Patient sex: F
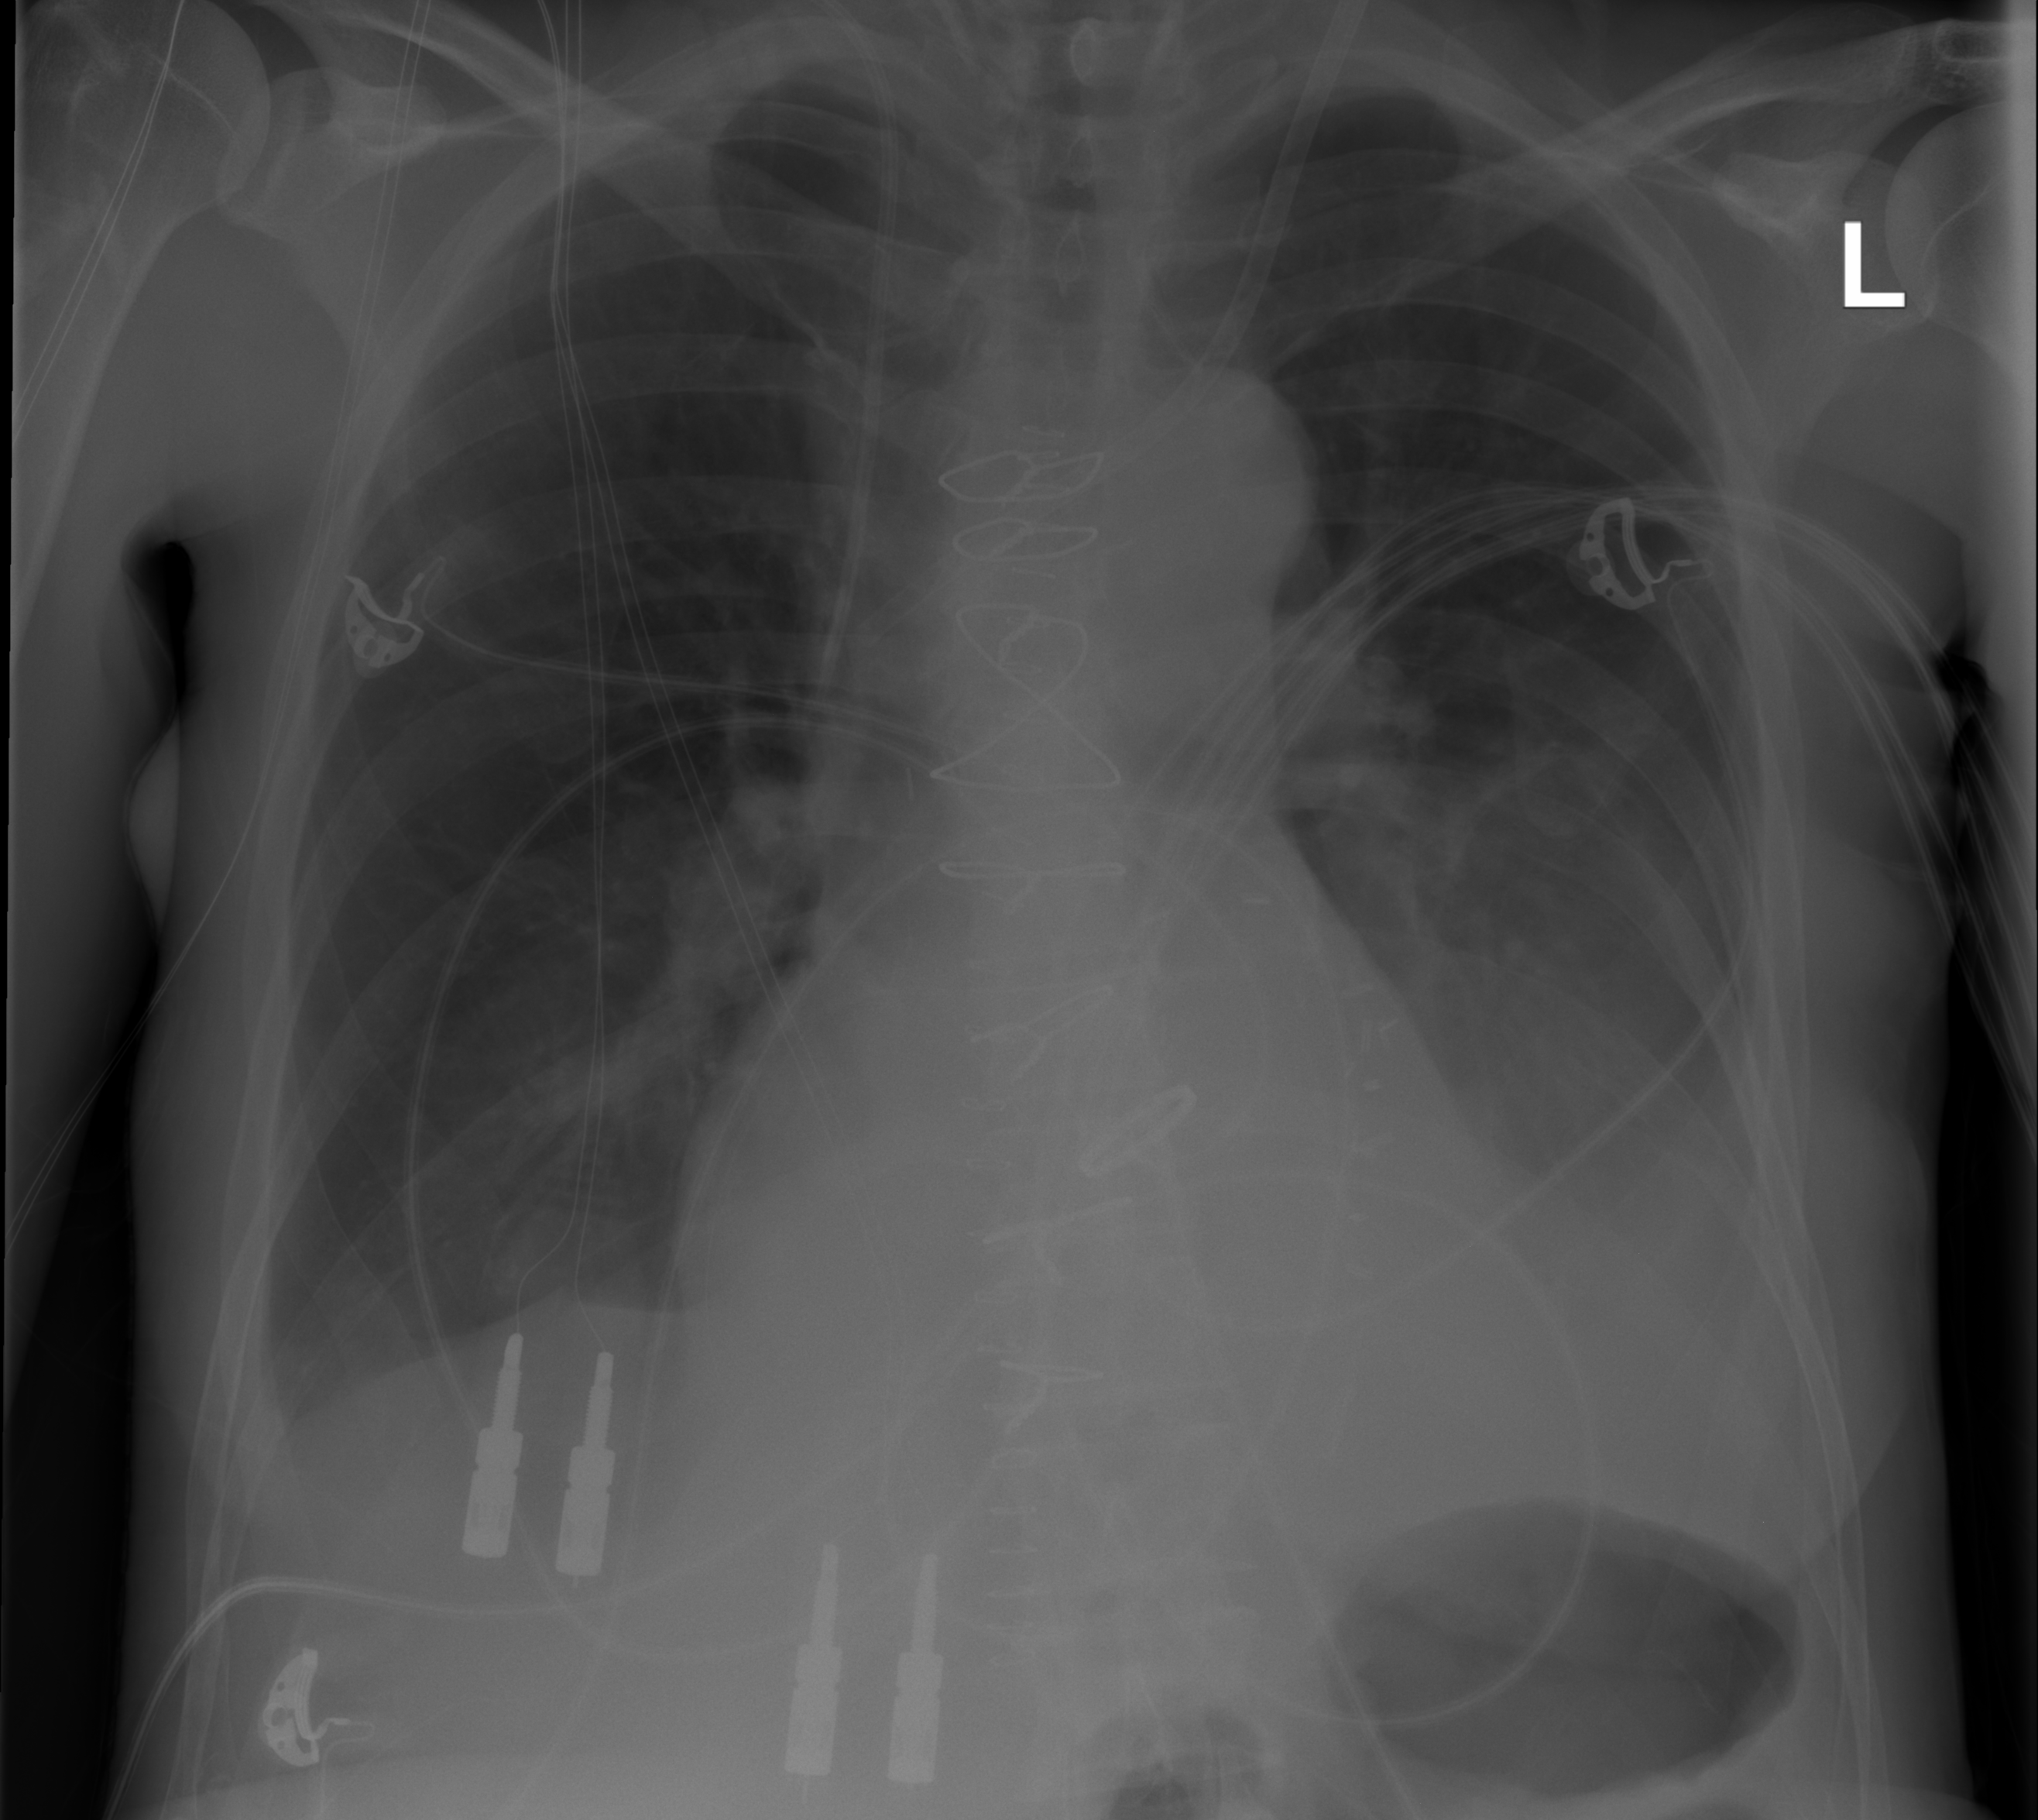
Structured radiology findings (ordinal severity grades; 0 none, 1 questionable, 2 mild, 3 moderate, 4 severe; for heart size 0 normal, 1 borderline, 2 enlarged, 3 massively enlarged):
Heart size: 0
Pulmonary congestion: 0
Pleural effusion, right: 1
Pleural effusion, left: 2
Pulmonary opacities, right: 0
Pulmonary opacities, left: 0
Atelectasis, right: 0
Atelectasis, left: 2